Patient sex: M
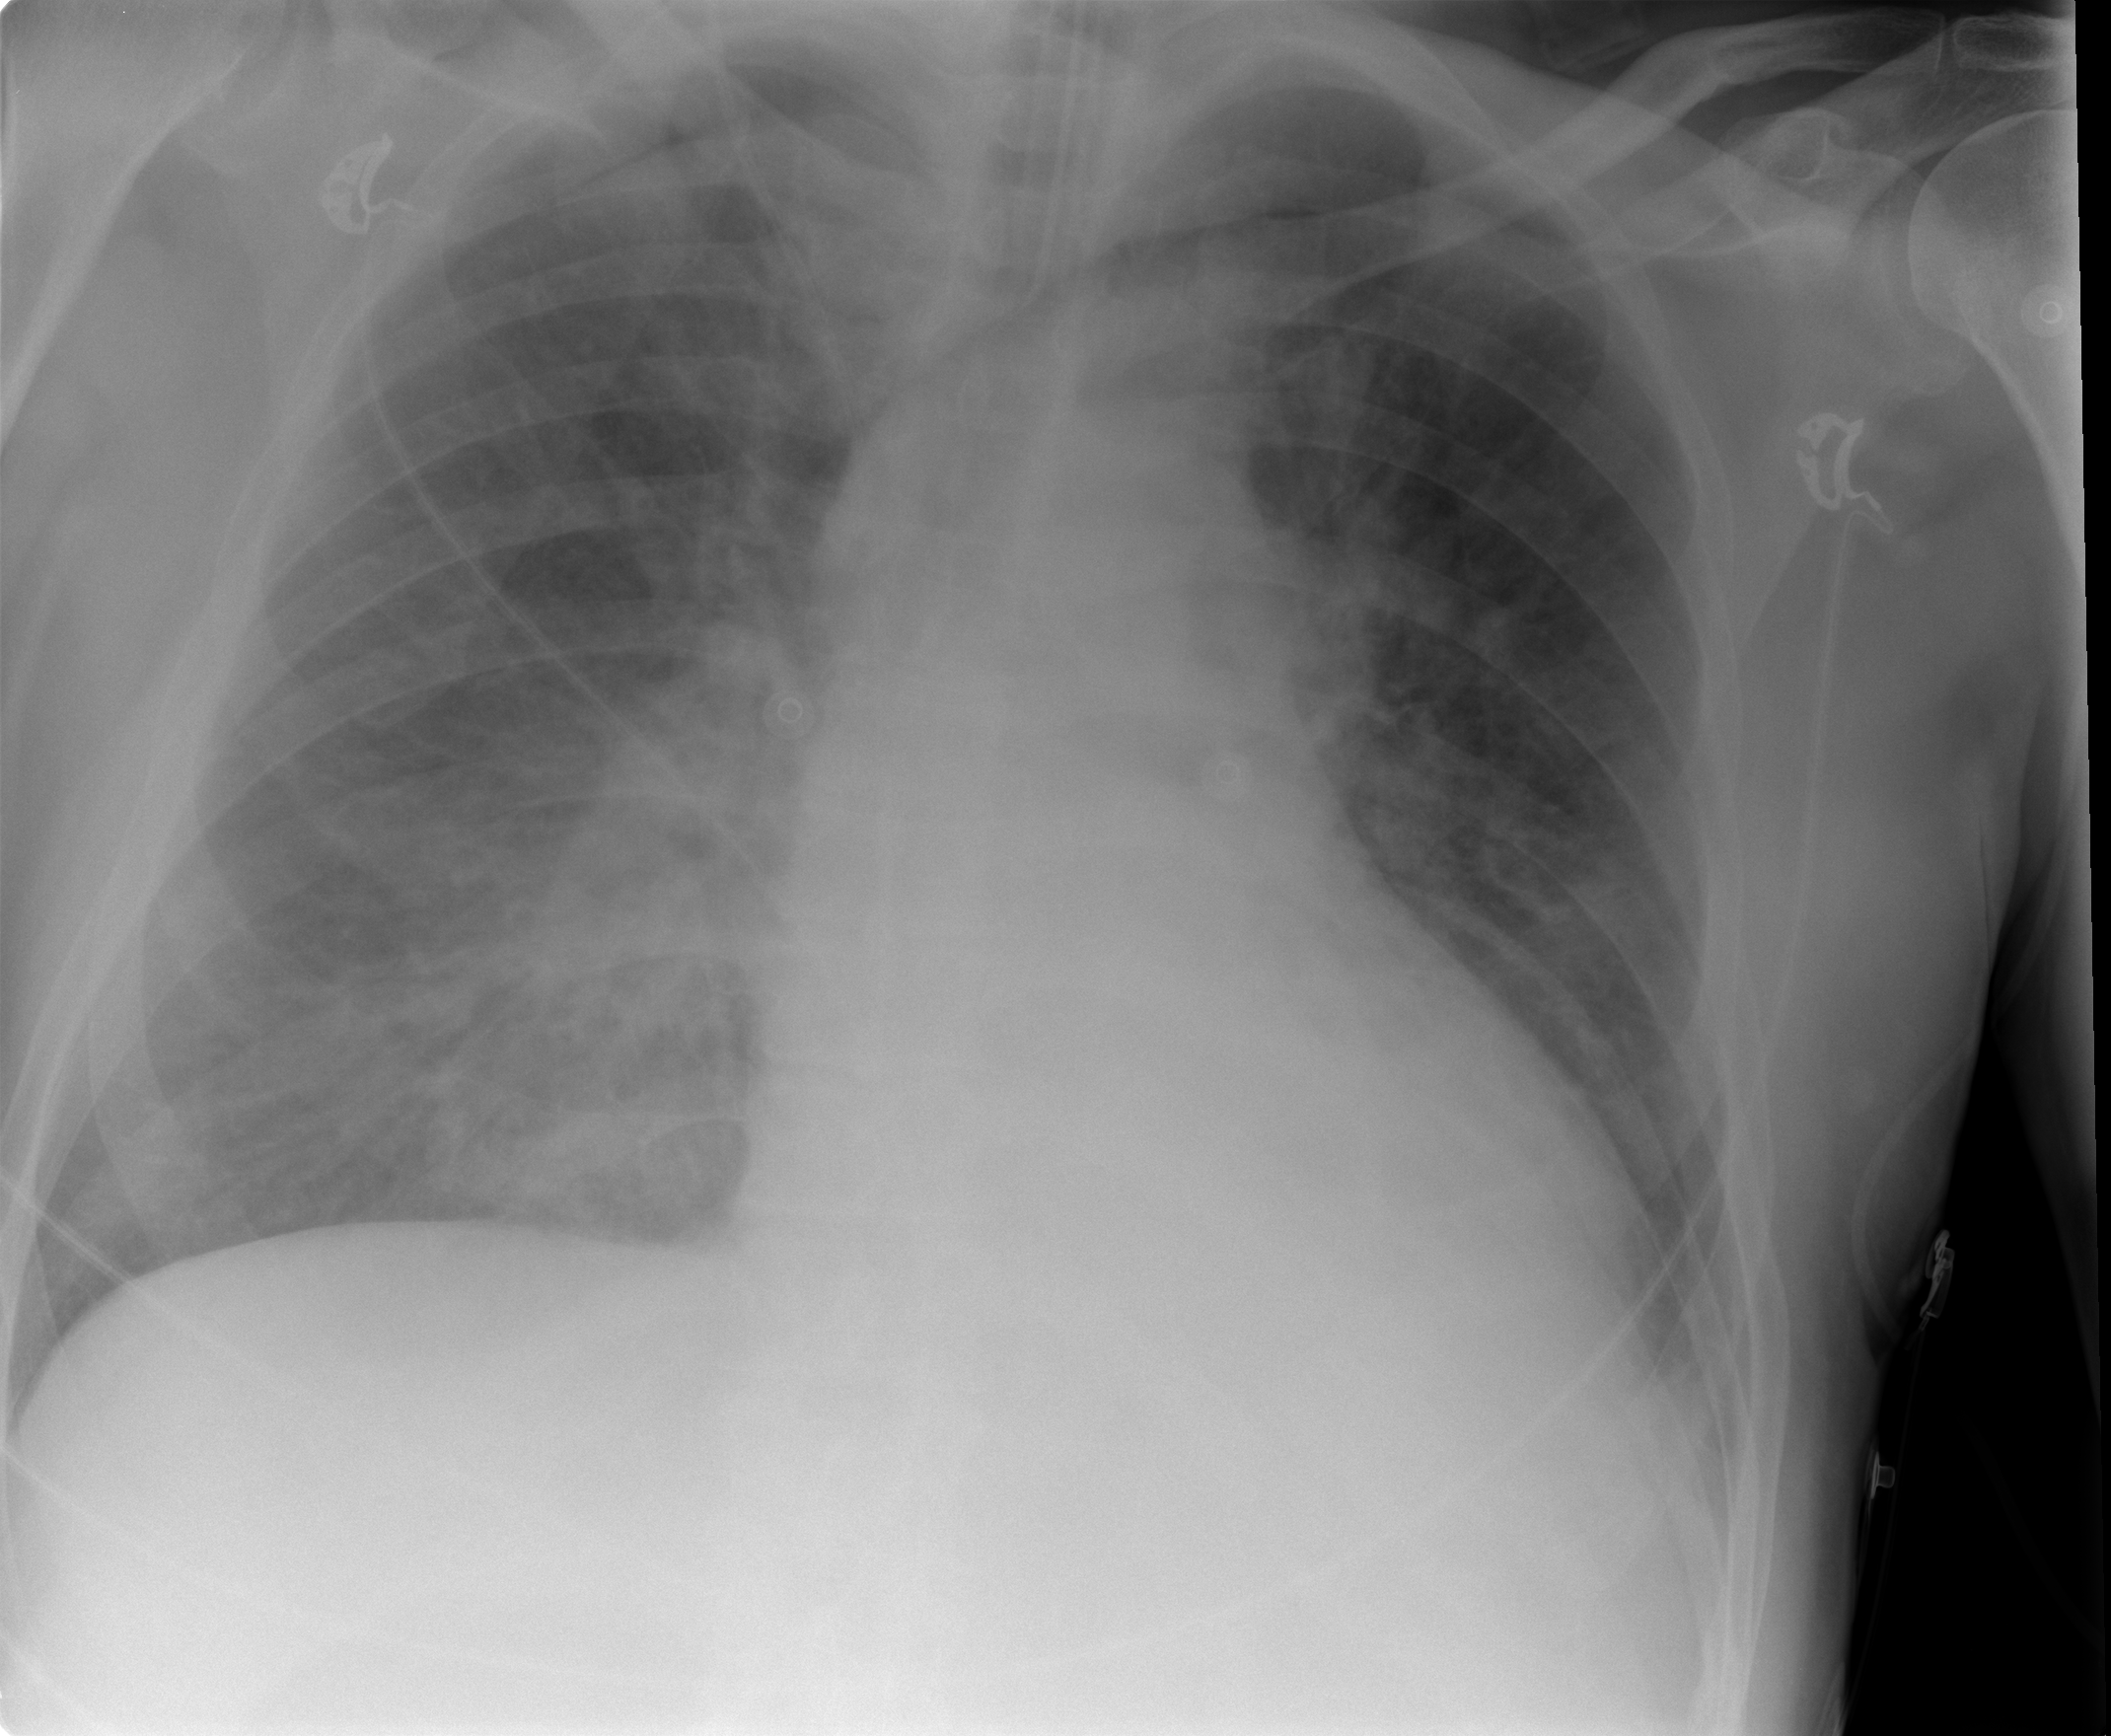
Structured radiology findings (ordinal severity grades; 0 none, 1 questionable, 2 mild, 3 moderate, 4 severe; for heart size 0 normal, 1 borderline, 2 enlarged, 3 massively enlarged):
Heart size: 0
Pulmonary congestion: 3
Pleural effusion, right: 3
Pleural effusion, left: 2
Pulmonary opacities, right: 3
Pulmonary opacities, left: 2
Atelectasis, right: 2
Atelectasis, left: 2